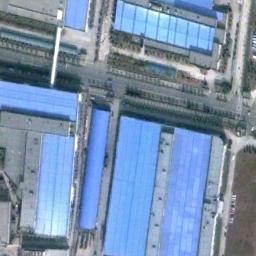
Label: industrial_area